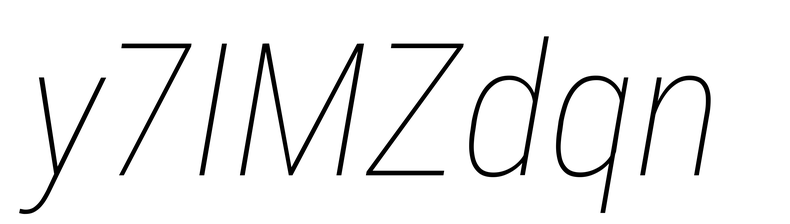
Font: Roboto-Italic_Condensed_Thin_Italic